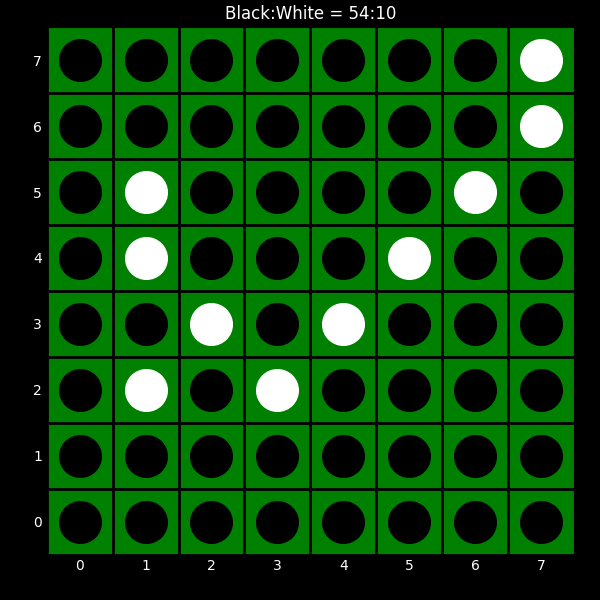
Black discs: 54
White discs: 10